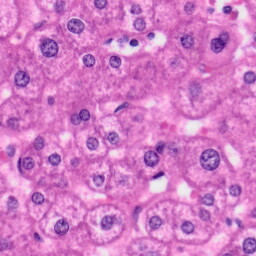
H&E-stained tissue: Liver